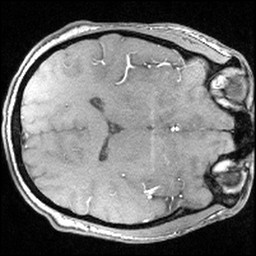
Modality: angio
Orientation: axial
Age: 27
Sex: male
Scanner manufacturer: siemens
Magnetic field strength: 3 T
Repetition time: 0.025 s
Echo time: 0.00334 s